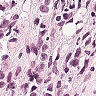
Metastatic tissue present: yes